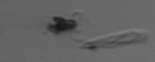
Label: detritus